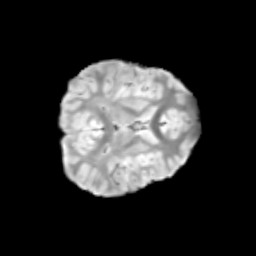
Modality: T2w
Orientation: axial
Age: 10
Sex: male
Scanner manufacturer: siemens
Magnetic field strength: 3 T
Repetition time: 3.8 s
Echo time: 0.07 s